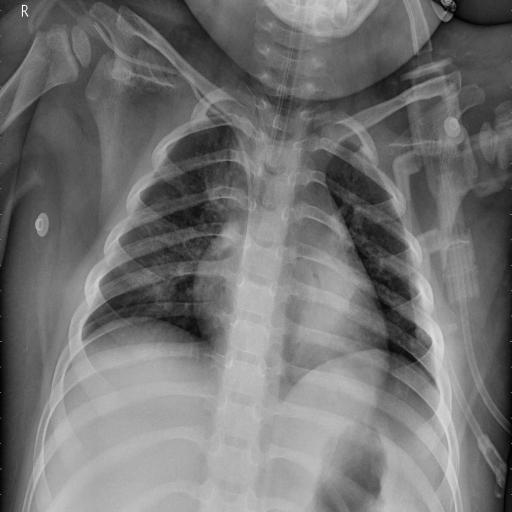
Finding: PNEUMONIA